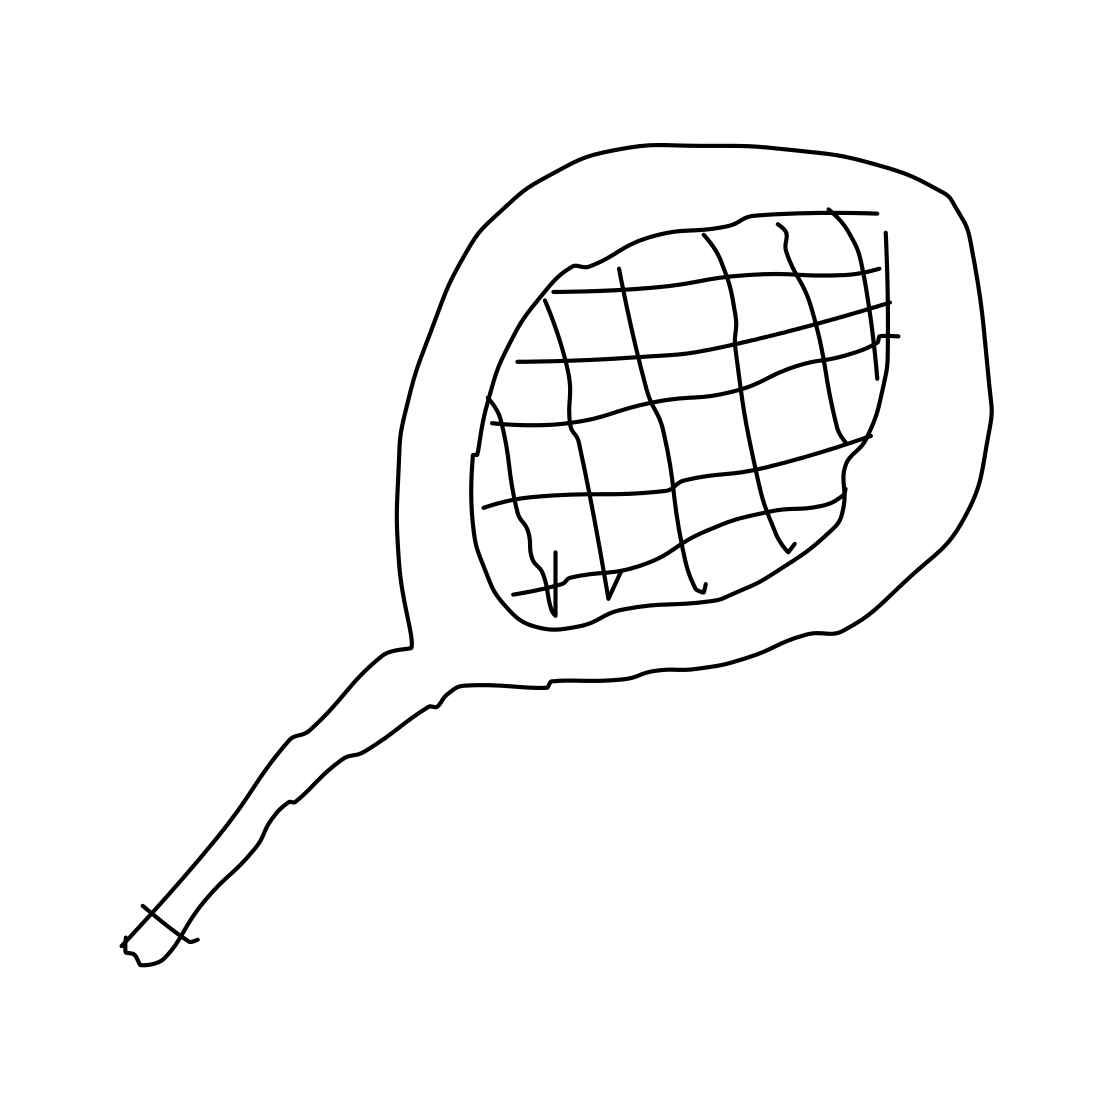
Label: tennis-racket